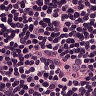
Metastatic tissue present: no